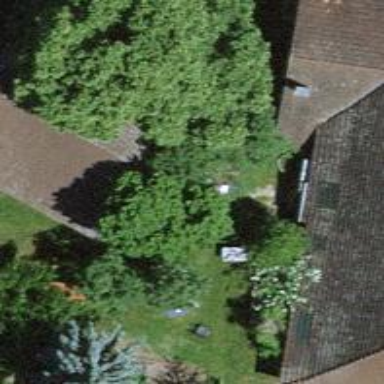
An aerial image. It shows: Barn.